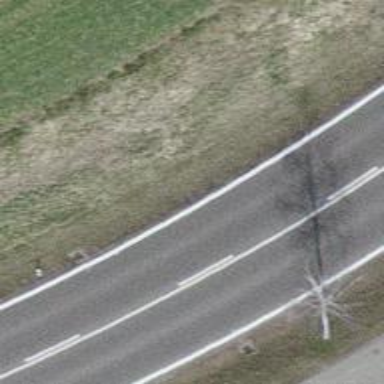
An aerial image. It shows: Secondary road with asphalt surface.